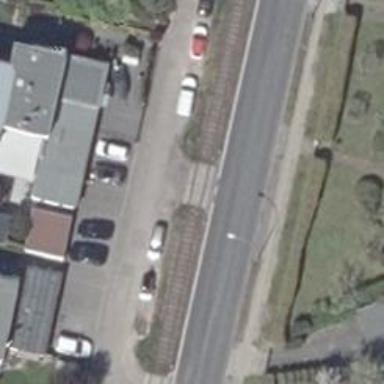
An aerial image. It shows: Uncontrolled railway level crossing.